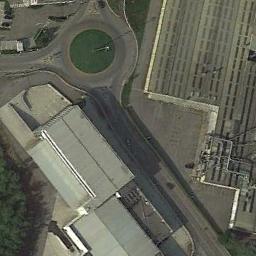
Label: roundabout